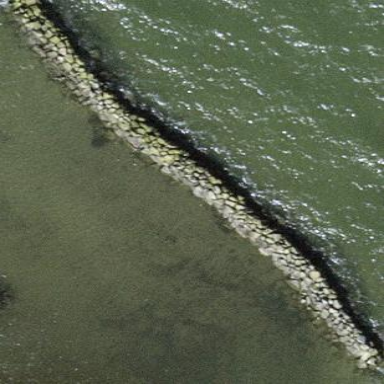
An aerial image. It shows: Breakwater structure.